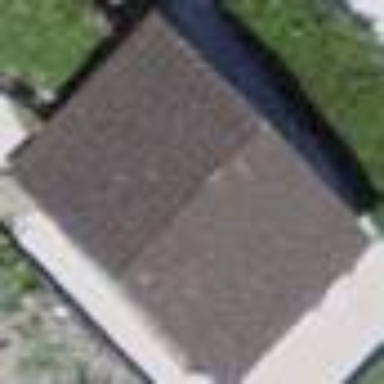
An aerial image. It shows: Shed building.